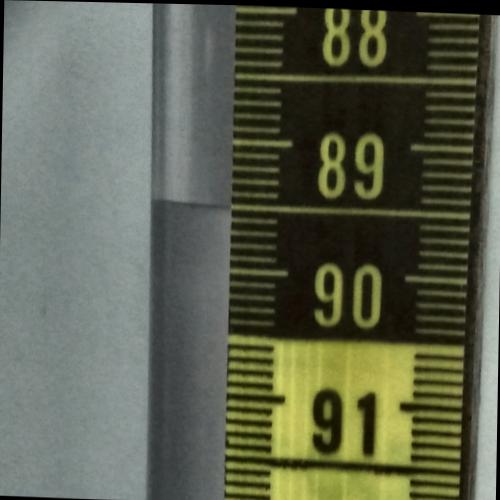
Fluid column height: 89.5 cm